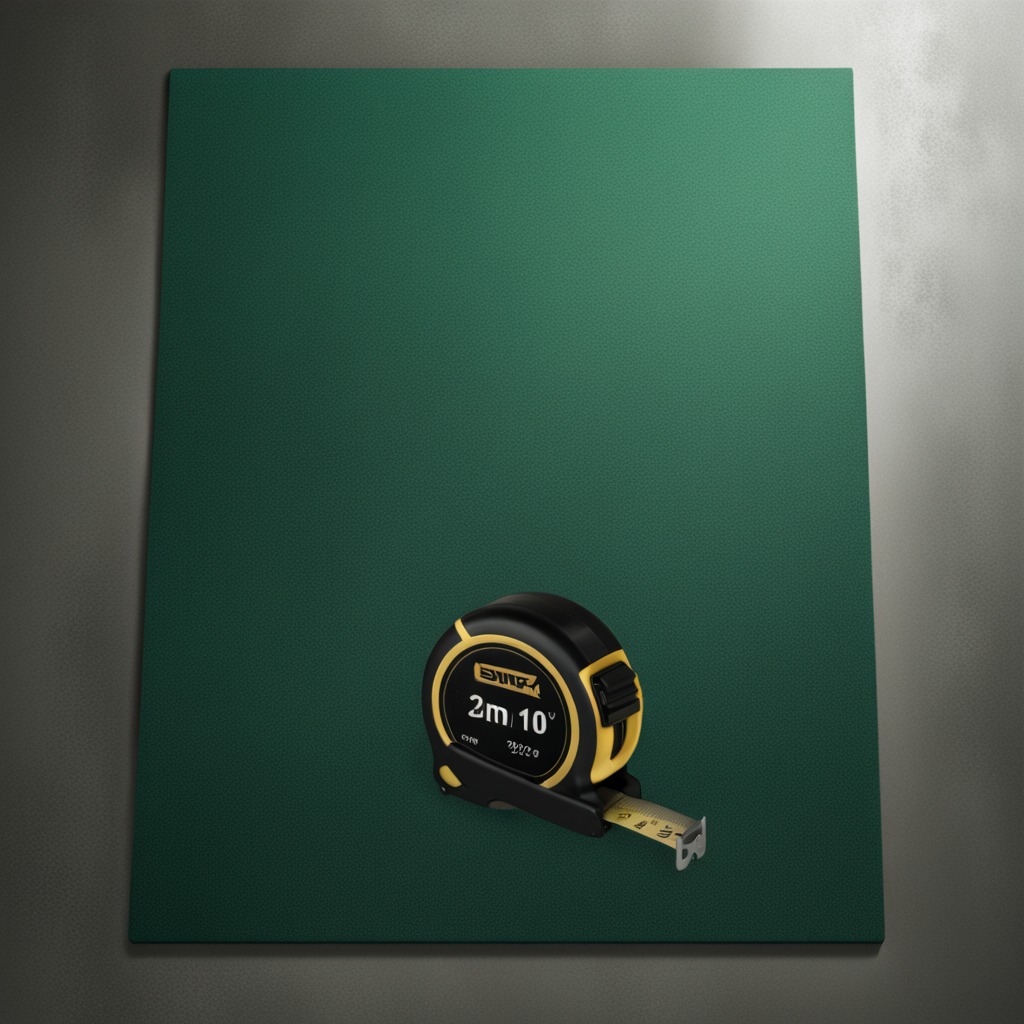
A measuring tape lies on the clean granite tabletop covered with a green rubber mat inside a workshop under bright overhead lighting crisp shadows high clarity worn but beneath the mat